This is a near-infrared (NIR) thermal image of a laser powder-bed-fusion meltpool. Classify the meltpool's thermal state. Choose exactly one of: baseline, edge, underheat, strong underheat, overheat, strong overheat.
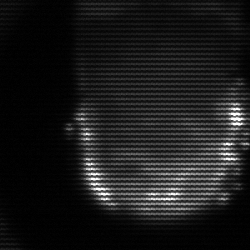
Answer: baseline